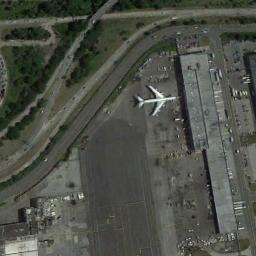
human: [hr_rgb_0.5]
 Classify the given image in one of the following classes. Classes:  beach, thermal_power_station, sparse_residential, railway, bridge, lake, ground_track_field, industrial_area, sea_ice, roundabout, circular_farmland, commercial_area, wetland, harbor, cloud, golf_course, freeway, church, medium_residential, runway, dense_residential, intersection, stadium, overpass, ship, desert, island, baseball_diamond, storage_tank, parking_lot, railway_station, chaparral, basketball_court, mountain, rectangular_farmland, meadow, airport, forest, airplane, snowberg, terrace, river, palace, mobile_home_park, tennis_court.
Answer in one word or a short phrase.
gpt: airplane